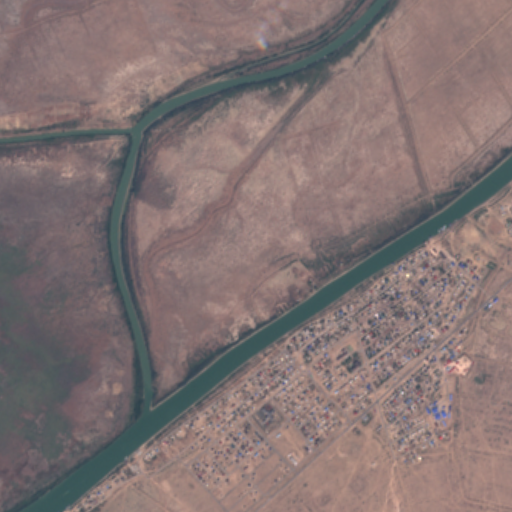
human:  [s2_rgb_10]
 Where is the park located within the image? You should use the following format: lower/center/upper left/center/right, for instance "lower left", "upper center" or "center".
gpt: The park is located in the right of the image.
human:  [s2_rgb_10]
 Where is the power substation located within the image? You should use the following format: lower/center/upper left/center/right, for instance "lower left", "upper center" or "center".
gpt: The power substation is located in the center right of the image.
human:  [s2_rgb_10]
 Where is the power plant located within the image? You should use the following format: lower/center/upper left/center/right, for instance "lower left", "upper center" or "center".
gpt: There is no power plant in the image.